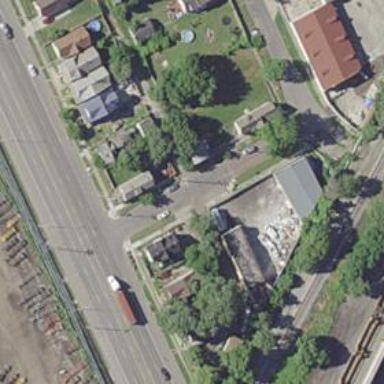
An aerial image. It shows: Alleyway designated as service road.